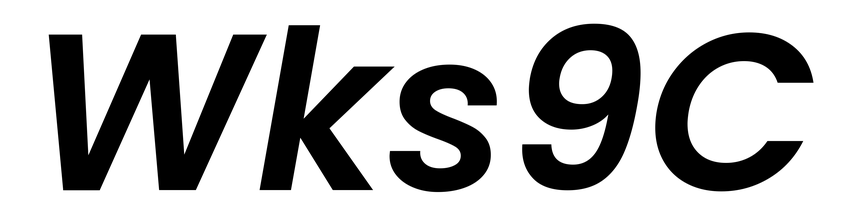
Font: Poppins-SemiBoldItalic